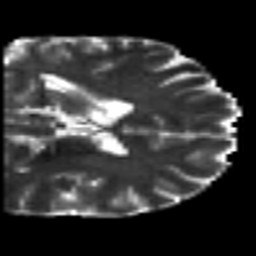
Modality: T2w
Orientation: coronal
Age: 48
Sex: male
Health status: ill
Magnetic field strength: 3 T
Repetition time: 7 s
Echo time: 0.0926 s